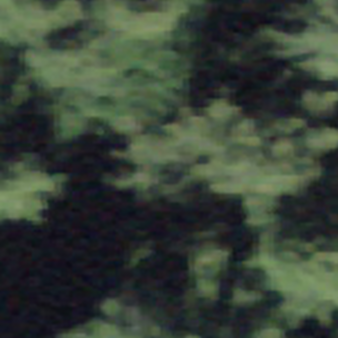
Label: other